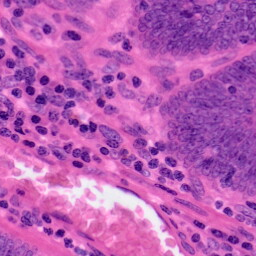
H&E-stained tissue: Colon